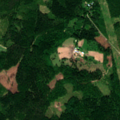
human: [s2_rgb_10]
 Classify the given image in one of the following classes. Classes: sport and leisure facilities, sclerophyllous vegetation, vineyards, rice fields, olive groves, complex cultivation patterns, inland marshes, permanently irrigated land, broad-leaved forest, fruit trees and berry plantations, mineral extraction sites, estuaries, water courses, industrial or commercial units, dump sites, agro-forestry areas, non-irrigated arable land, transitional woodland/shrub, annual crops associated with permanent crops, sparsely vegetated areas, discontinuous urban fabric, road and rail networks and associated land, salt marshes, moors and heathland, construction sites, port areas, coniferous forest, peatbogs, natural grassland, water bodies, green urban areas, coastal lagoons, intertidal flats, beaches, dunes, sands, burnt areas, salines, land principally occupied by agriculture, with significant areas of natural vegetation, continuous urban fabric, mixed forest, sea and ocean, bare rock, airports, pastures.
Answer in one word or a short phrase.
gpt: non-irrigated arable land, broad-leaved forest, mixed forest, transitional woodland/shrub